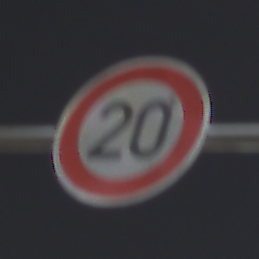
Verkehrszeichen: Geschwindigkeit20
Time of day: Night
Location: Outdoor (Urban)
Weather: PartlyCloudy
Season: NotSpecified
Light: Artificial